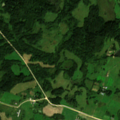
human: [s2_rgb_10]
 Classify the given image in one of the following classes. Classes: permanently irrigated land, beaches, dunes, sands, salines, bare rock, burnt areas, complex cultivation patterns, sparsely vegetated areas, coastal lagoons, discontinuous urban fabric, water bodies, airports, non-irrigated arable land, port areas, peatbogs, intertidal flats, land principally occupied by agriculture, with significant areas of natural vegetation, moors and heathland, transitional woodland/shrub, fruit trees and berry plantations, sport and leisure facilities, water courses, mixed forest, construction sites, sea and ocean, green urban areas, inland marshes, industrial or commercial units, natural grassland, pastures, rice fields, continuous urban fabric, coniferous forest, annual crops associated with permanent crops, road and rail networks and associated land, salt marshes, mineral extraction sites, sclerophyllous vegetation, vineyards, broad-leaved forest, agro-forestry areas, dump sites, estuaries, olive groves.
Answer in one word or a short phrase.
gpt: land principally occupied by agriculture, with significant areas of natural vegetation, broad-leaved forest, mixed forest, transitional woodland/shrub